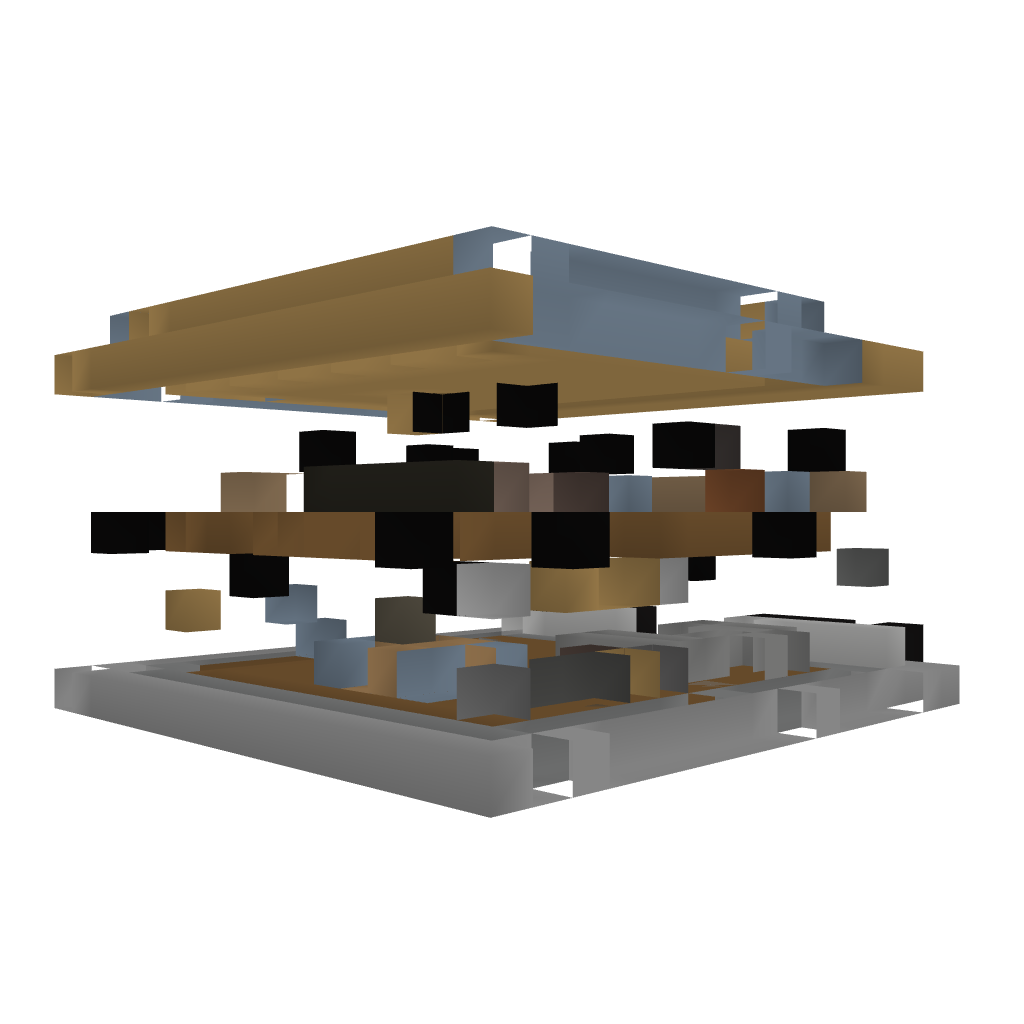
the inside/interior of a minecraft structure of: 2-story Wood House (CF)